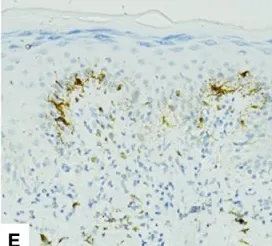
Histopathological examination and immunostaining finding of pigmented markers in the pigmented skin and bullous lesion. (E, F) HMB-45 staining.
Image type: pathology (immunostaining)